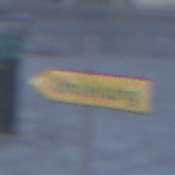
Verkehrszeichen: UmleitungswegweiserLinksweisend
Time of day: SunriseSunset
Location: Outdoor (Urban)
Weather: PartlyCloudy
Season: NotSpecified
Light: Natural